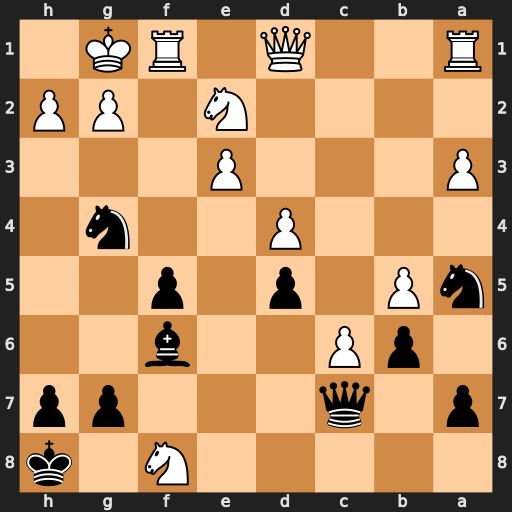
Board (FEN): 5N1k/p1q3pp/1pP2b2/nP1p1p2/3P2n1/P3P3/4N1PP/R2Q1RK1
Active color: b
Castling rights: -
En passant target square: -
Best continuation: Qxh2#